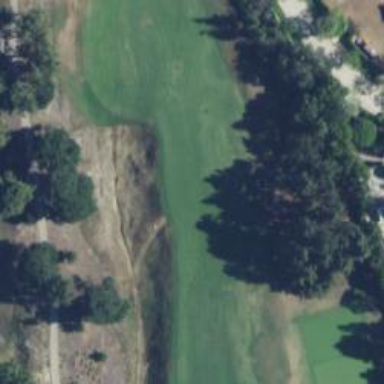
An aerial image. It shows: View of golf hole.